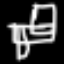
Label: chair